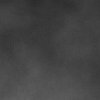
Atmospheric dust classification: dusty